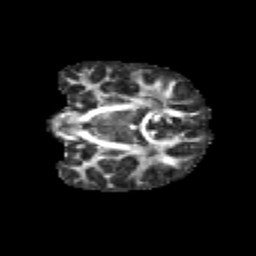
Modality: FA
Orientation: coronal
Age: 13
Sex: female
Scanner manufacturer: siemens
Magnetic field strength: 3 T
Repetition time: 3.8 s
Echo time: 0.07 s